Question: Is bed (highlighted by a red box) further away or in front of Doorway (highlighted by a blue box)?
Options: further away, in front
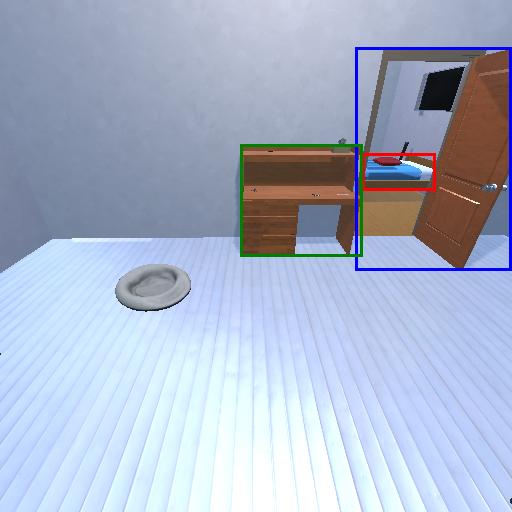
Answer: further away